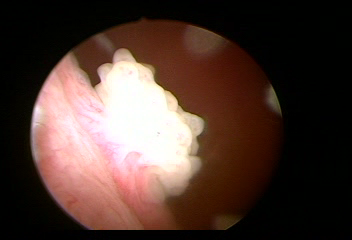
Modality: WLC
Class: Malignant
Subclass: HighGradePapillary
Lesion: L2
Stage: Ta
Morphology: Papillary
Bladder cancer association: Yes
Annotated structures: Tumor